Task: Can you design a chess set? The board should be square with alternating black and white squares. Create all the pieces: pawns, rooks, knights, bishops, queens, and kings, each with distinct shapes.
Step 101:
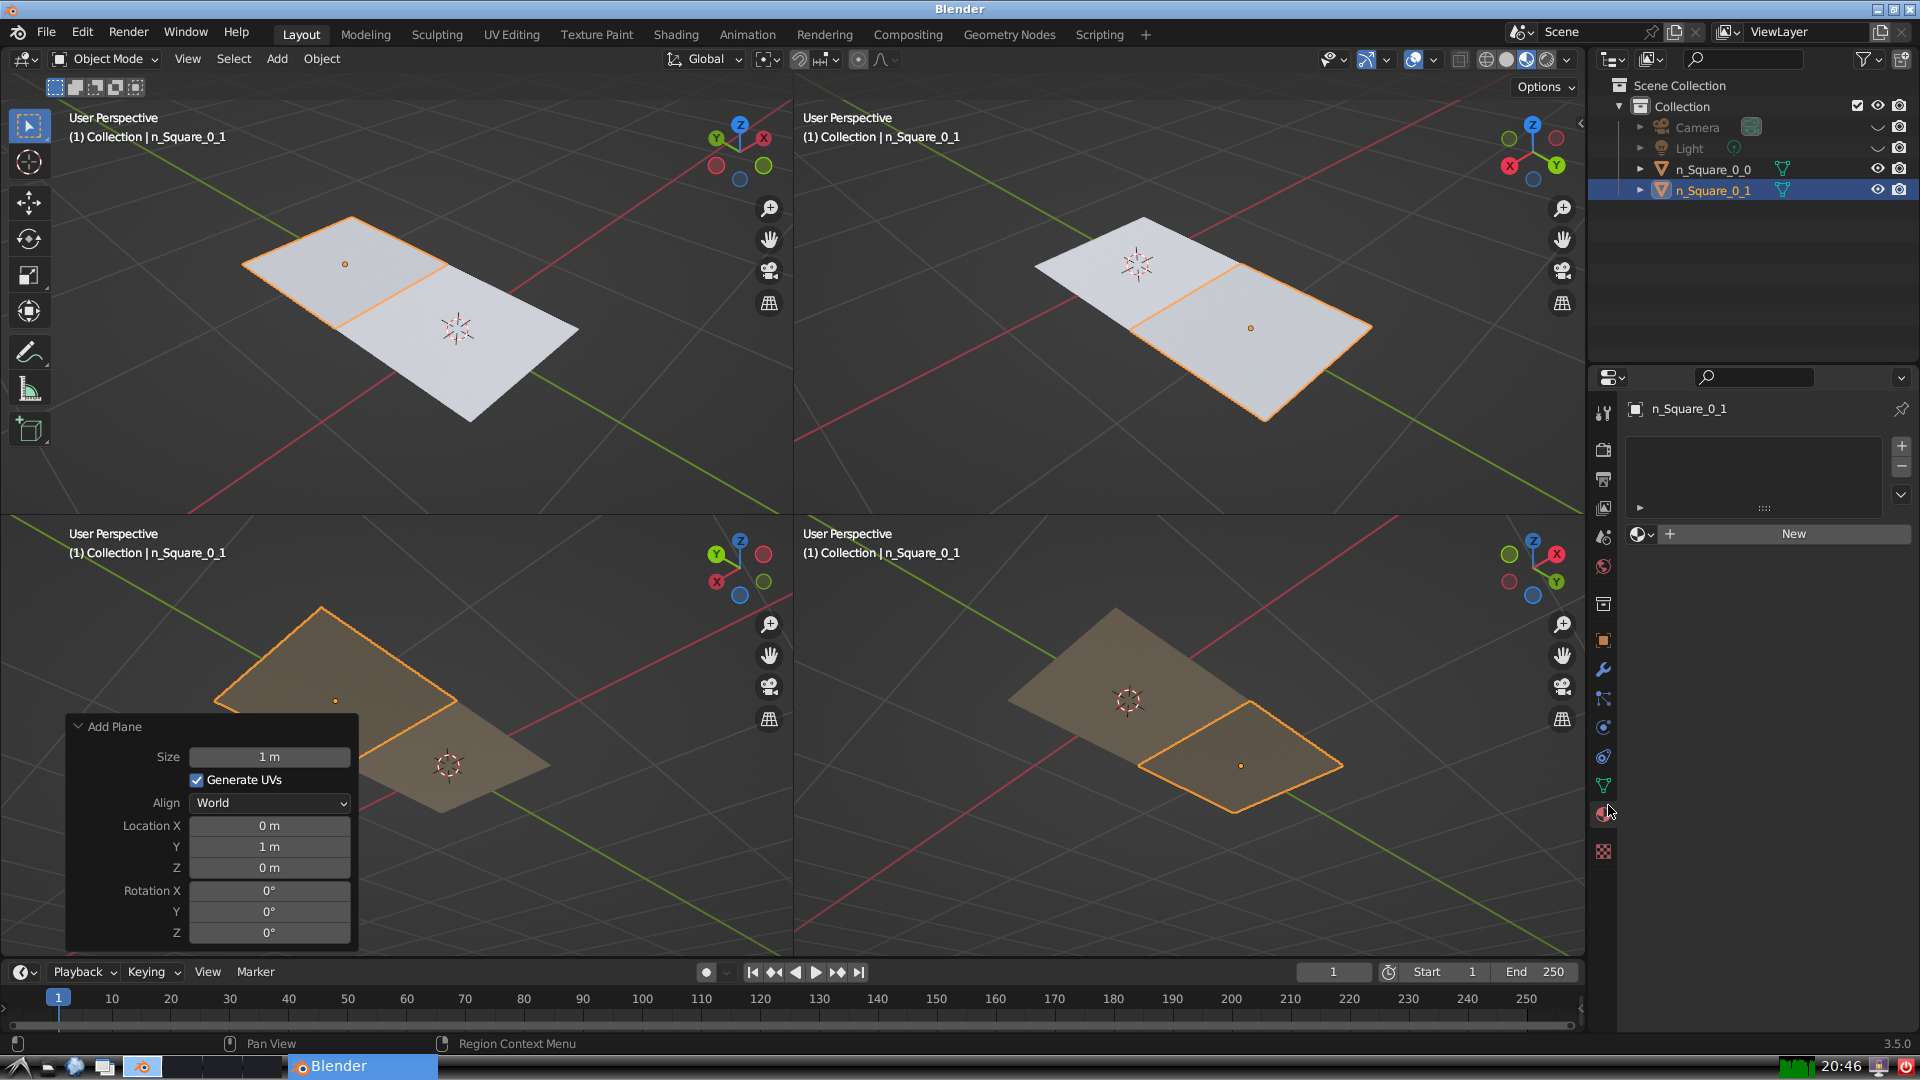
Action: {"mouse_move": [1795, 523]}